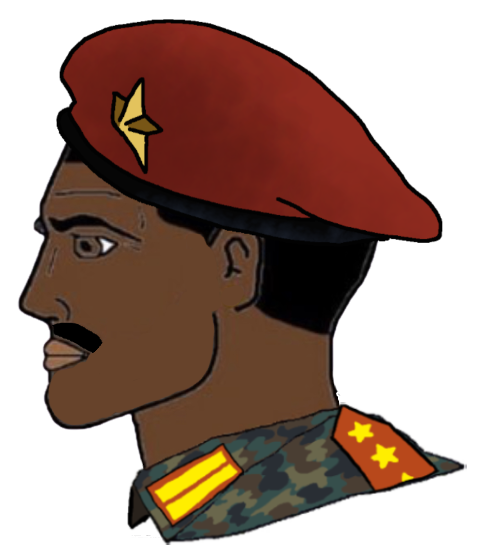
Label: 4_Yes_Chad